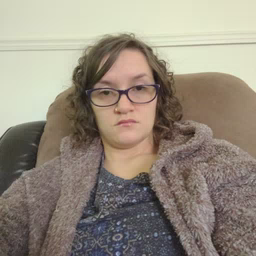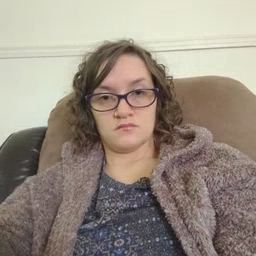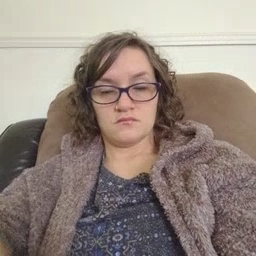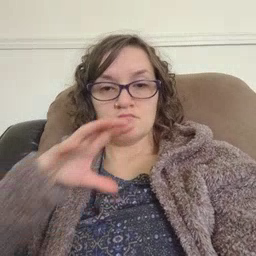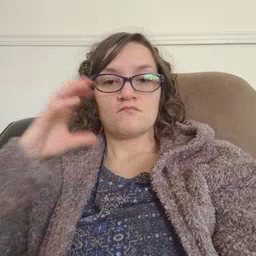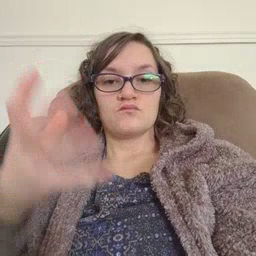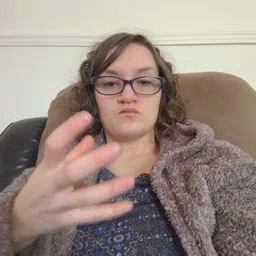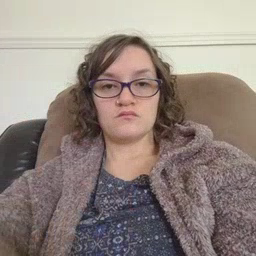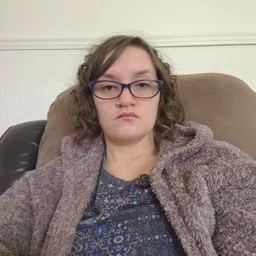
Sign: balloon